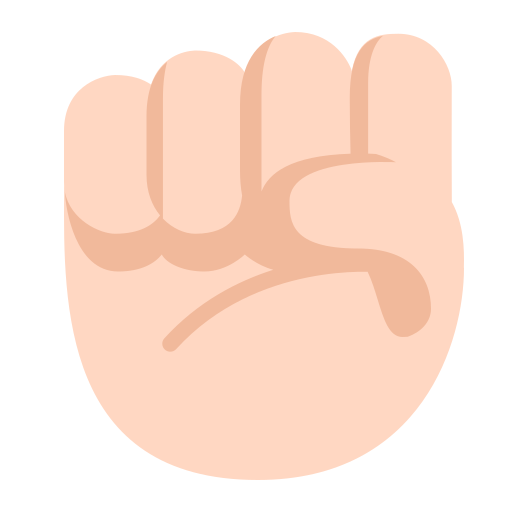
raised fist flat light